Question: In some programming IDE's like Visual Studio, it is possible to see the value of variables if you set a break point. (see picture)

Is there also a LUA IDE which has this feature?
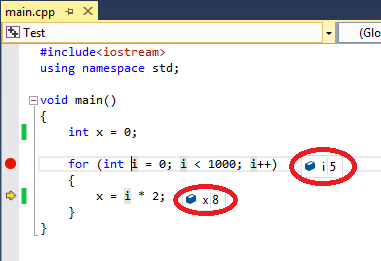
Answer: <URL> that shows a tooltip with the value of variable 'pay' in ZeroBrane Studio IDE.